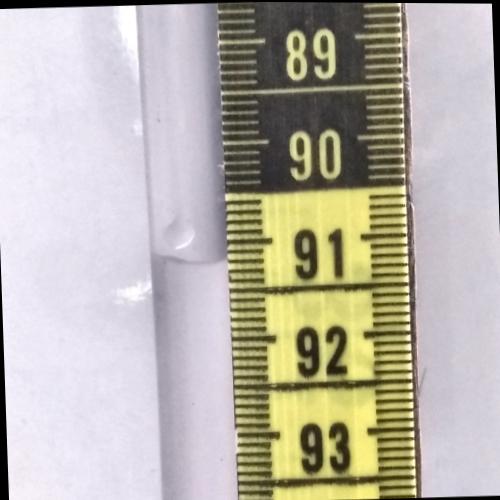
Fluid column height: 91.2 cm